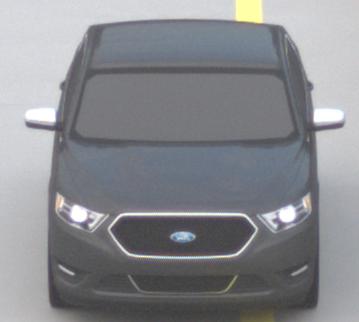
Make: Ford
Model: Taurus
Detailed model: SHO
Model produced from: 2012
Model produced until: 2019
Doors: 4
Color: gray
Road condition: dry road
Daytime: morning or afternoon
Contrast: low contrast